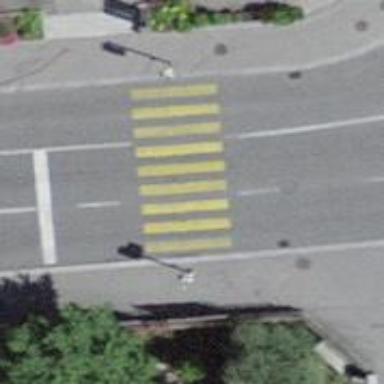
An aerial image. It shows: Crossing with traffic signals.